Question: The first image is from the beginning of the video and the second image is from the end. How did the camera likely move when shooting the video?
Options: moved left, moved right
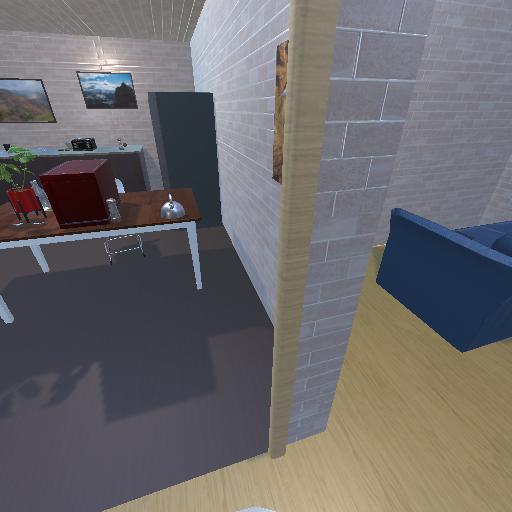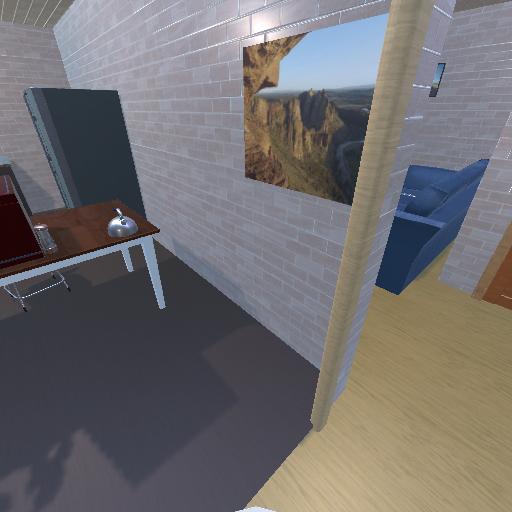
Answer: moved left